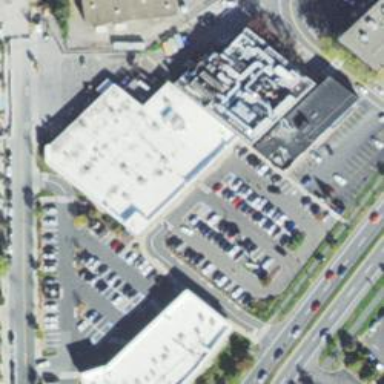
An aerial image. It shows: Supermarket.